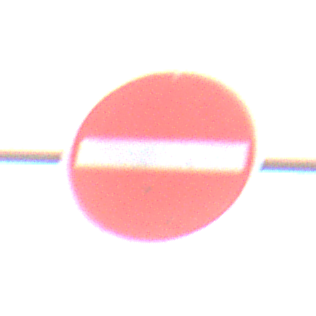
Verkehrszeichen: VerbotDerEinfahrt
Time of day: Midday
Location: Outdoor (Nature)
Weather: PartlyCloudy
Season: NotSpecified
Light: Natural